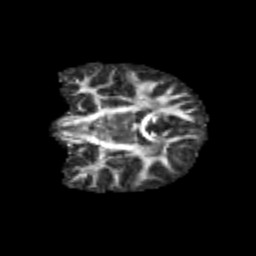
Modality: FA
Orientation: coronal
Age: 11
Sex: female
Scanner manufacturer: siemens
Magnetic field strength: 3 T
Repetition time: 3.8 s
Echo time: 0.07 s